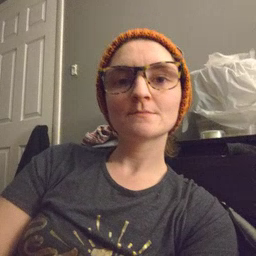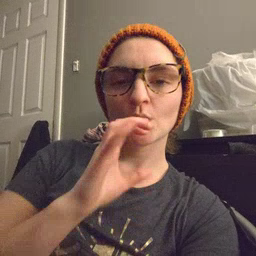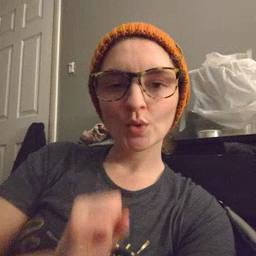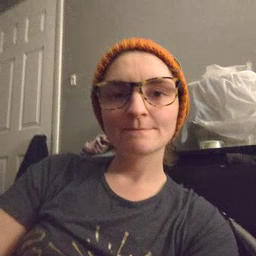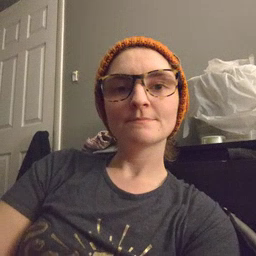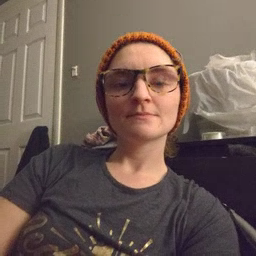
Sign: old